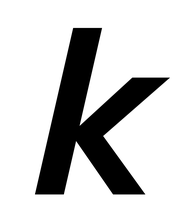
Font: InstrumentSans-Italic_SemiBold_Italic